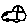
Label: car